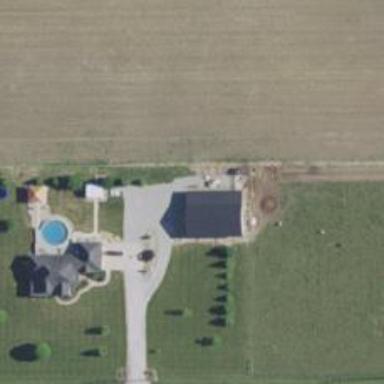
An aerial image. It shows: Driveway.